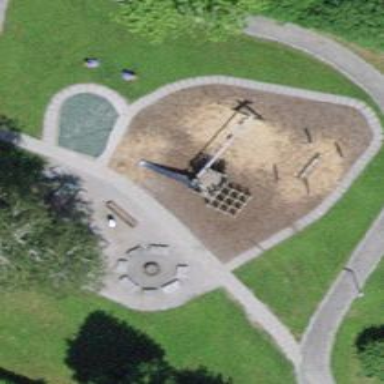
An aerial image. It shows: Playground featuring swings.